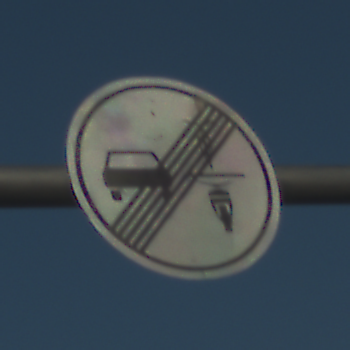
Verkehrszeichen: EndeVerbotUeberholenEinspurigeFahrzeuge
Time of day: MorningAfternoon
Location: Outdoor (Nature)
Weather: Clear
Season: NotSpecified
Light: Natural